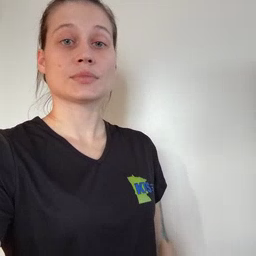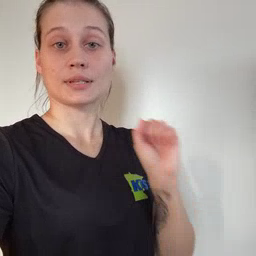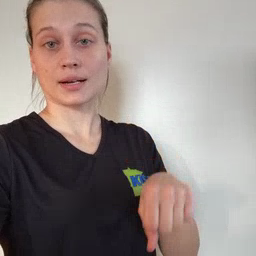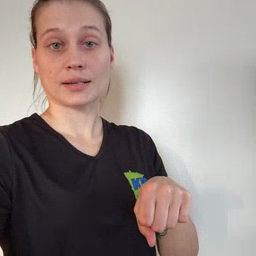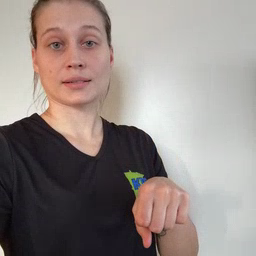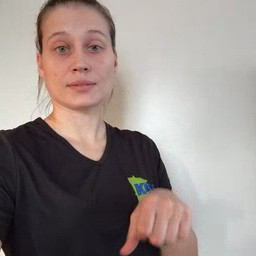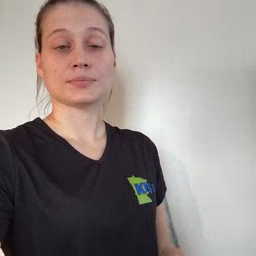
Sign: can